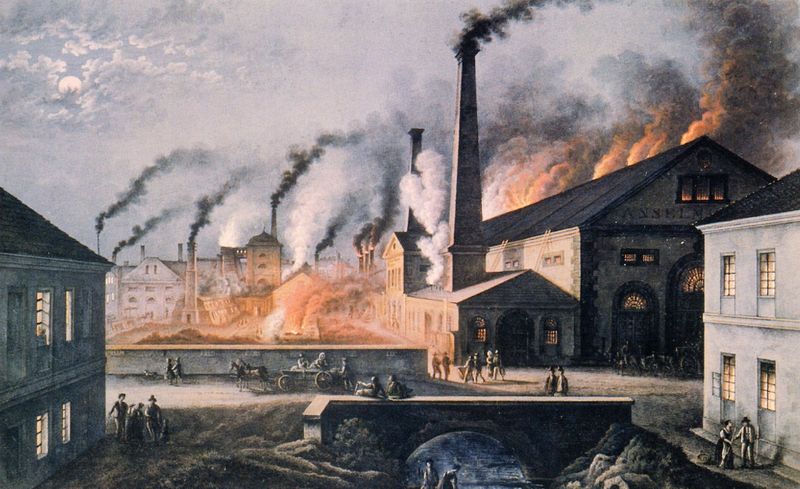
Titel: Baron Rothschilds Eisenwerk Wittkowitz
Institution: Berlin, Staatliche Museen - Preußischer Kulturbesitz
Schlagwörter: feuer, gemälde, himmel, fluss, menschen, fenster, nacht, orange, schwarz, straße, gebäude, rot, weg, häuser, brücke, qualm, rauch, pferde, schornstein, farbig, schornsteine, fabrik, kutsche, schlot, arbeiter, industrie, wagen, brand, dampf, mond, glut, löschen, stahl, paare, hallen, werk, schlöte, industroe